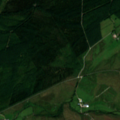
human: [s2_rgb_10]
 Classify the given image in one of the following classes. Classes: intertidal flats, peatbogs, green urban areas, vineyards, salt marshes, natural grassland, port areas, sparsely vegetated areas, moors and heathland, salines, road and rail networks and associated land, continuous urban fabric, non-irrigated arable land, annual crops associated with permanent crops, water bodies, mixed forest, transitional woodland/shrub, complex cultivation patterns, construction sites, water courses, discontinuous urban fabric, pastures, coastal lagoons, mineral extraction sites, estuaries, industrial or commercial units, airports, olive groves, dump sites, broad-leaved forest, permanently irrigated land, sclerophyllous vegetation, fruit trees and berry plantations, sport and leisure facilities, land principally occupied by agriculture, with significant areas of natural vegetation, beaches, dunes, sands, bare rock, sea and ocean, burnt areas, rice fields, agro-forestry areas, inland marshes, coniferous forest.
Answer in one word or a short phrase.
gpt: pastures, coniferous forest, peatbogs